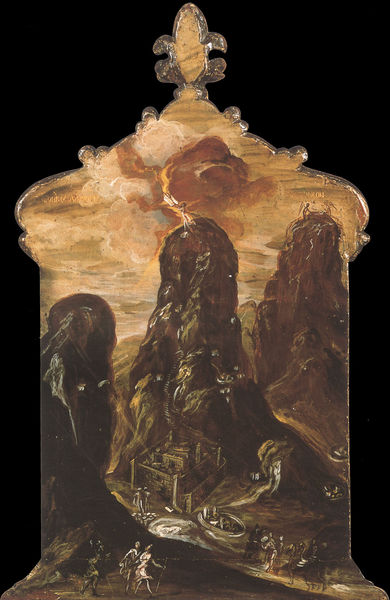
Titel: Modena Triptychon
Künstler: El Greco
Institution: Modena, Galleria Estense
Schlagwörter: berg, dunkel, feuer, weiß, wolken, gelb, menschen, stadt, braun, schwarz, gebäude, weg, leute, rauch, pferde, reiter, engel, berge, treppen, tafel, flamme, burg, religion, flammen, vulkan, festung, rückseite, bedrohlich, blitz, wanderer, aufsatz, rauchwolken, ikarus, vulkane